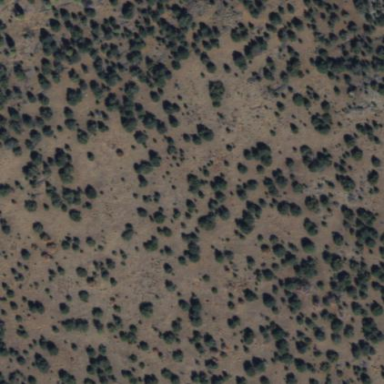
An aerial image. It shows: Patch of scrub vegetation.